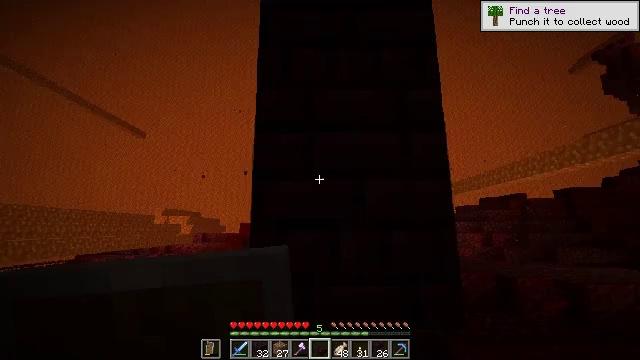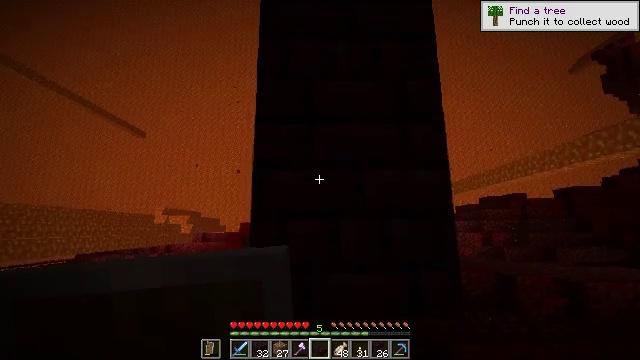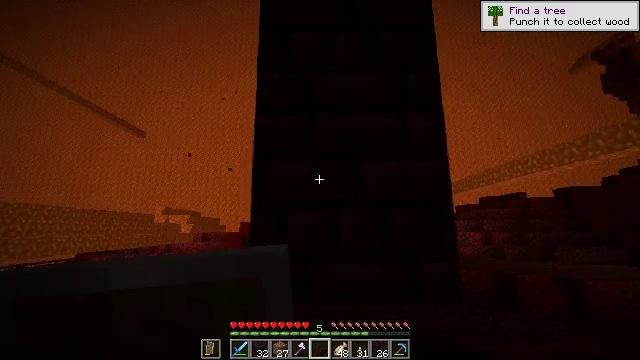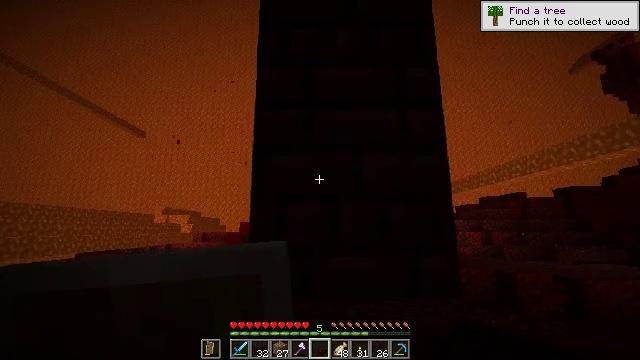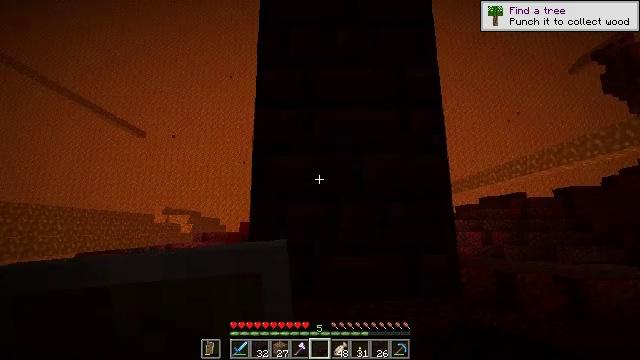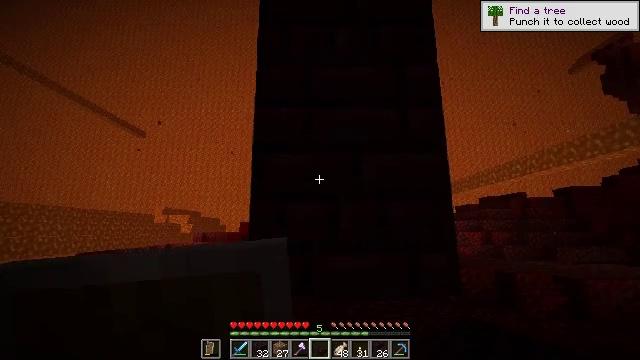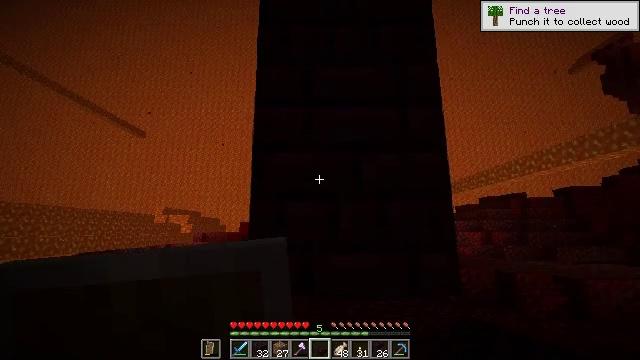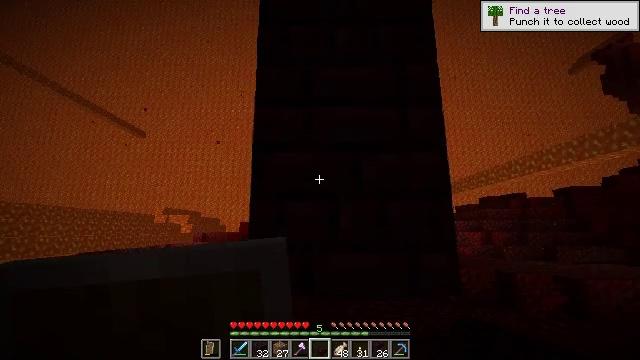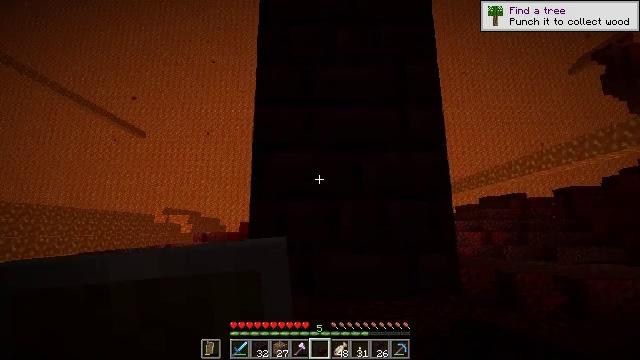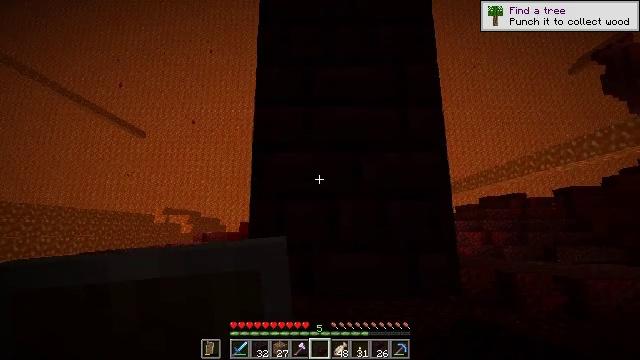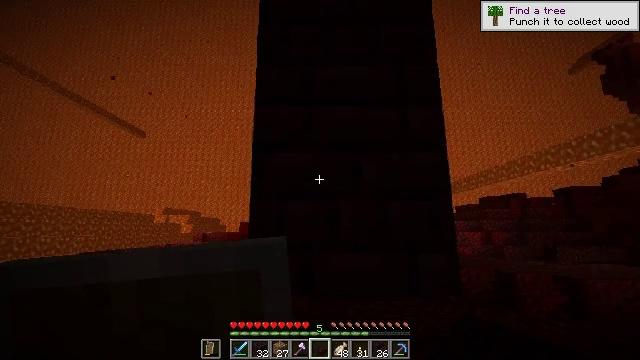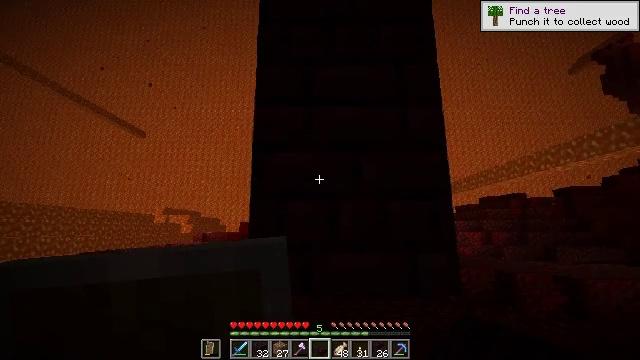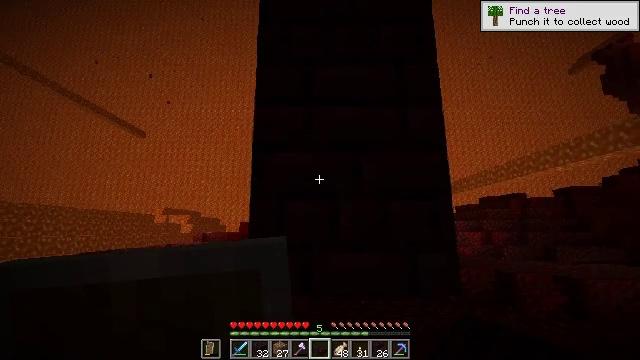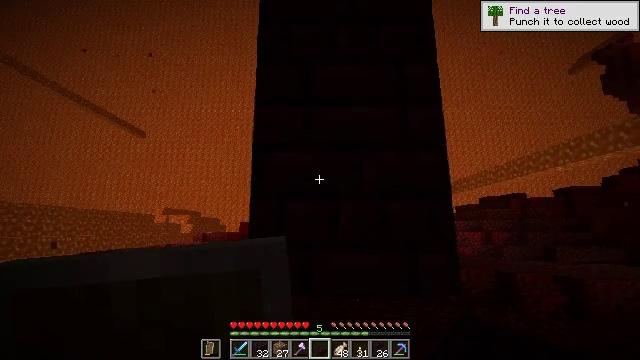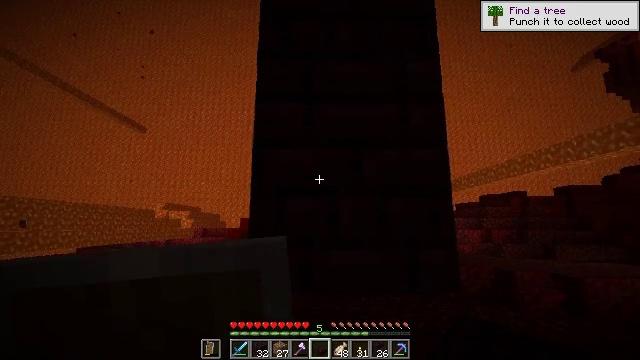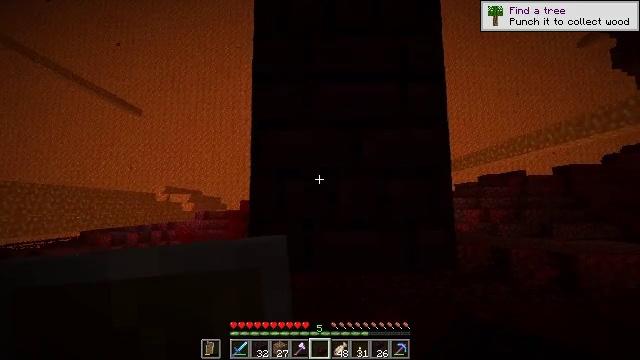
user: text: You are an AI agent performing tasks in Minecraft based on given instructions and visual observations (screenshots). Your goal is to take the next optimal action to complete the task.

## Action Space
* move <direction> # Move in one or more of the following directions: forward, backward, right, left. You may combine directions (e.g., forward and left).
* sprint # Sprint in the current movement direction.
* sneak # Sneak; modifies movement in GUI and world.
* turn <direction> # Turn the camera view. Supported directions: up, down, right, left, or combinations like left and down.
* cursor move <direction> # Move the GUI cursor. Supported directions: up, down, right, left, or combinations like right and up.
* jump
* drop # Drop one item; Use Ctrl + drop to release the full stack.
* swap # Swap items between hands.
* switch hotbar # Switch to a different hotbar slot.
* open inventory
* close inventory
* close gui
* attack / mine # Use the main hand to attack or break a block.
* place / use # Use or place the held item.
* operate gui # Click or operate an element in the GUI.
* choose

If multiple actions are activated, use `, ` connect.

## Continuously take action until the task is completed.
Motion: motion action
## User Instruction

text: Mine the nether wart block in the Nether.
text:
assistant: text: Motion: move back, sneak, use / place
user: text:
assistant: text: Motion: move back, sneak, use / place
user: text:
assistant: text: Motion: move back, sneak, use / place
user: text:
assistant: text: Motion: move back, sneak, use / place
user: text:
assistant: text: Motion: move back, sneak, use / place
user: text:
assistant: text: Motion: move back, sneak, use / place
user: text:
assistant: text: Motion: move back, sneak, use / place
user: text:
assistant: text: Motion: move back, sneak, use / place
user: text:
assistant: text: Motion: move back, sneak, use / place
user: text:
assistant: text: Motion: move back, sneak, use / place
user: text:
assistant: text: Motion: move back, sneak, use / place
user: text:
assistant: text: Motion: move back, sneak, use / place
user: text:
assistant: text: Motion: move back, sneak, use / place
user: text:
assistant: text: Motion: sneak, use / place
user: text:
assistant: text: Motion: sneak, turn down
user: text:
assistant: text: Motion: sneak, turn down
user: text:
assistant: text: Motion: sneak, turn down
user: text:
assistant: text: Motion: sneak, turn right and down
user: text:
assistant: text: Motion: sneak, turn right
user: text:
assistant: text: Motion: sneak, turn right
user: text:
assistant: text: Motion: sneak, turn right
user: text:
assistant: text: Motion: sneak, turn right
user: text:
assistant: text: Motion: sneak, turn right and up
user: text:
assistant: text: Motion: sneak, turn right
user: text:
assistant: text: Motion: sneak, turn right and up
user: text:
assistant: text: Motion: sneak, turn right
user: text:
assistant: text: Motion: sneak, turn right
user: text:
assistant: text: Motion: sneak, turn right and up
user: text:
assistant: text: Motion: sneak, turn right and up
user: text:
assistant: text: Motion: sneak, turn left and up